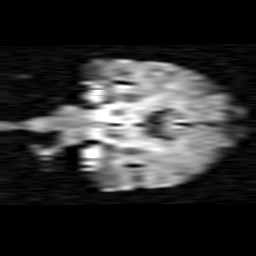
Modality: TRACE
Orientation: coronal
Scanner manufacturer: siemens
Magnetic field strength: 1.5 T
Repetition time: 8.1 s
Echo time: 0.119 s